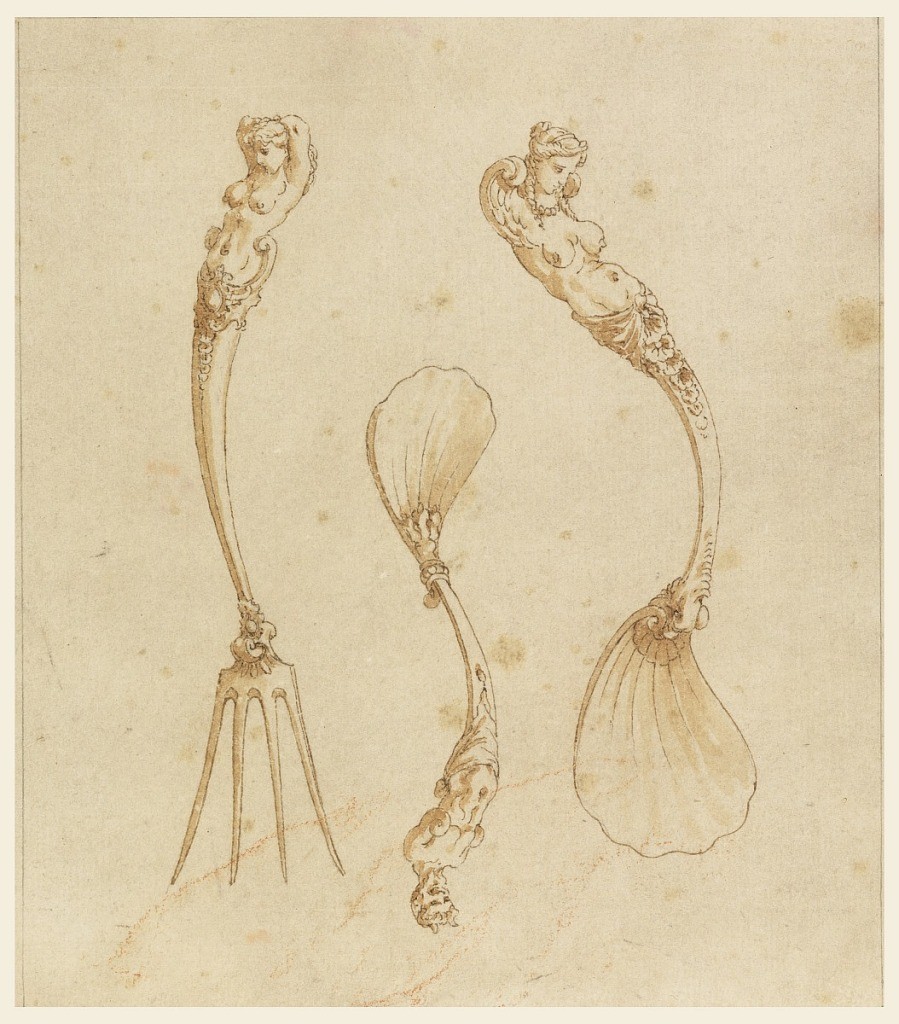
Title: Design for a Fork and Two Spoons
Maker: Unknown
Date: late 16th century
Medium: Pen and brown ink, brush and brown wash over traces of black chalk or charcoal on off-white laid paper, lined
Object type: Drawing
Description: Sheet shows three pieces of cutlery: a four-tined fork topped a female herm figure at left, a spoon with a scallop shaped bowl topped with a female herm figure with wings at right, and at center, an inverted spoon, also with a scalloped bowl and a satyr herm figure.